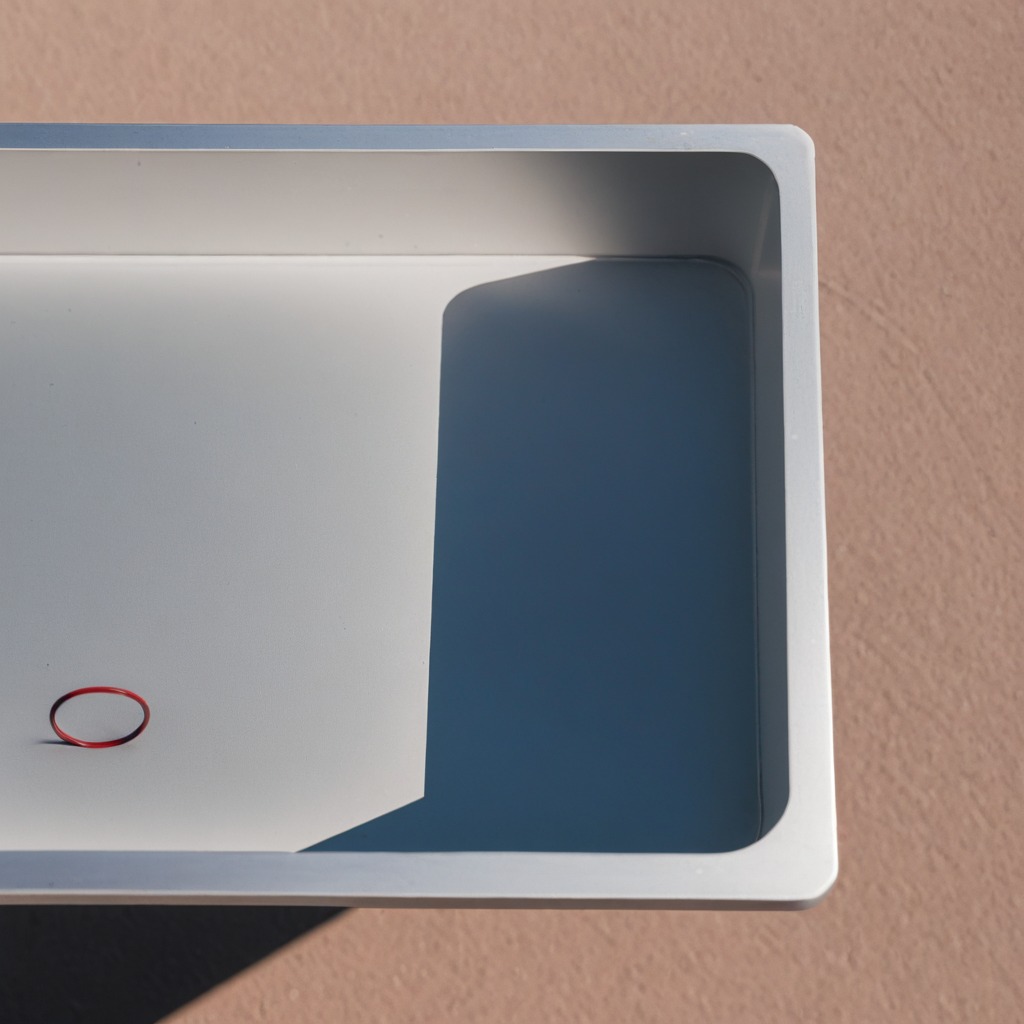
A rubber O-ring is lying on the table.